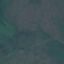
Land use / land cover: Pasture